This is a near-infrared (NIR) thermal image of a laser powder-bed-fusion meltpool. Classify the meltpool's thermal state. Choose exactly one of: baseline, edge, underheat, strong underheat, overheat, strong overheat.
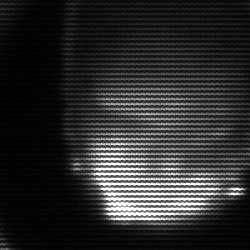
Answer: edge